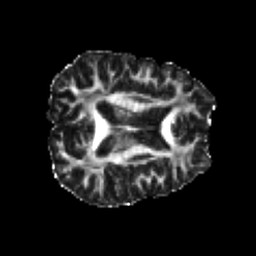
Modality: FA
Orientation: axial
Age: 21
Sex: male
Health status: healthy
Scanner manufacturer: philips
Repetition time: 7.39 s
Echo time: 0.08599 s